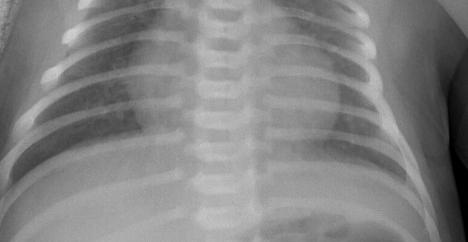
Diagnosis: PNEUMONIA